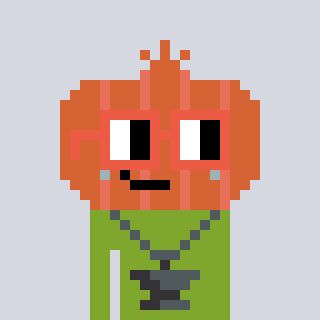
a pixel art character with square orange glasses, a onion-shaped head and a slimegreen-colored body on a cool background